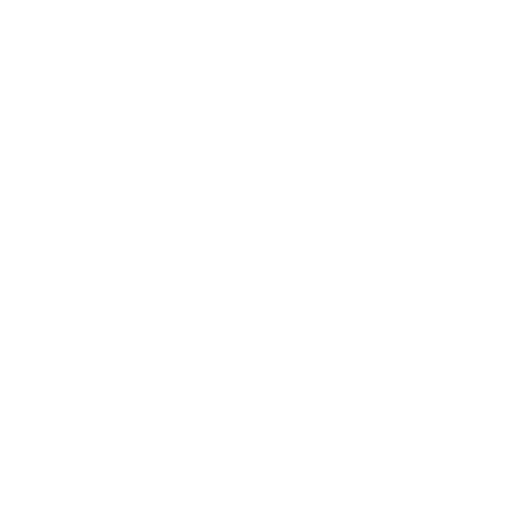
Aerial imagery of island in Massachusetts named Kettle Island Ledge containing only open water